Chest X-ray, PA view. Patient: 39 years old, sex M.
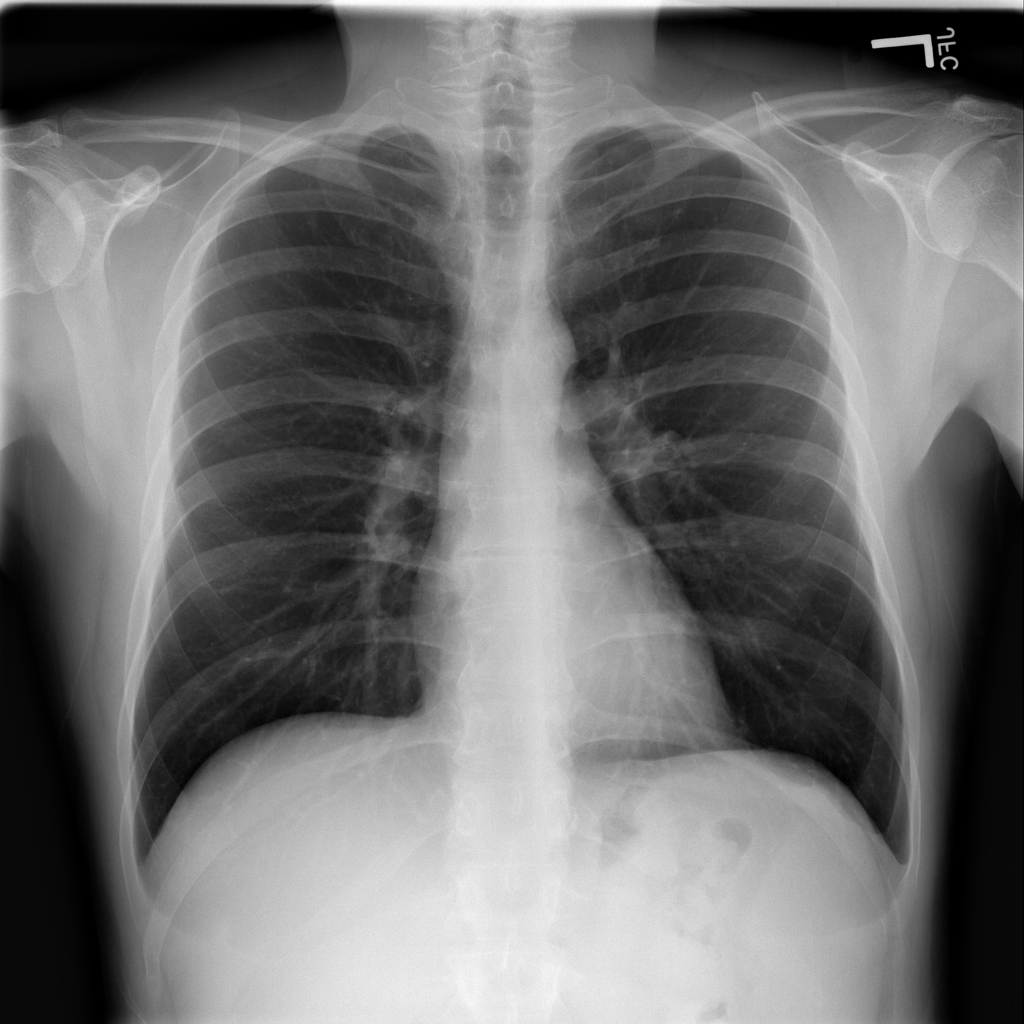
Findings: No Finding